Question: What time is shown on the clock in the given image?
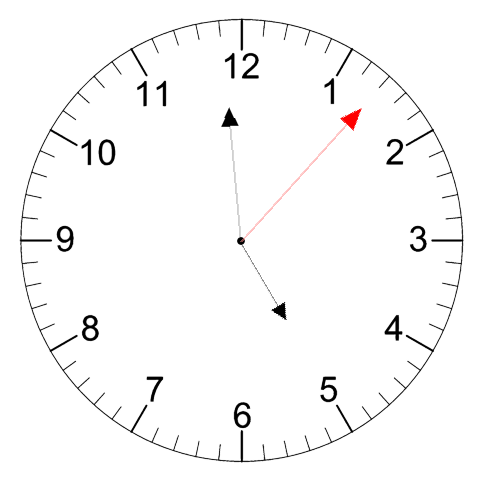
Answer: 04:59:07